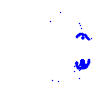
Particle: electron